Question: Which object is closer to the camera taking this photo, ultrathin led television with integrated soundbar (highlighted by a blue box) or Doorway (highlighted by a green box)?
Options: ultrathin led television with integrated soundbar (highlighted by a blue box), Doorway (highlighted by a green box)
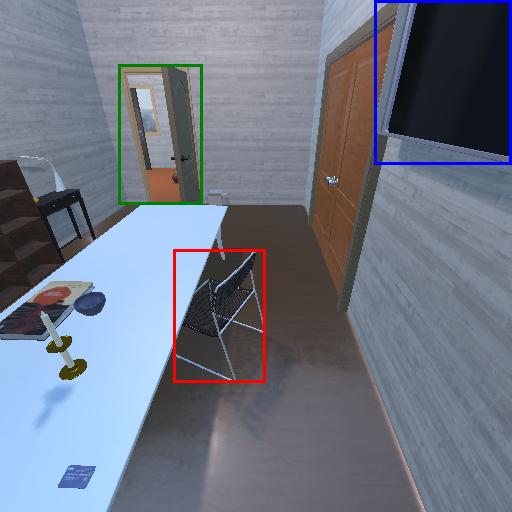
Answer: ultrathin led television with integrated soundbar (highlighted by a blue box)